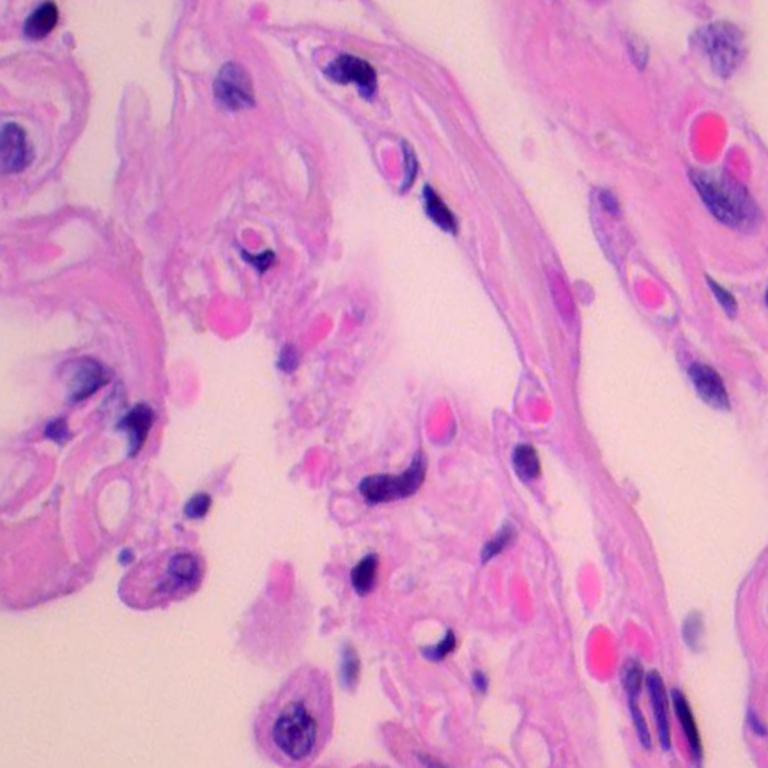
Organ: lung
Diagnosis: benign